Question: I am trying to write a composite component in JSF 2.2.
This is it.
'''
<html xmlns="http://www.w3.org/1999/xhtml"
xmlns:cc="http://xmlns.jcp.org/jsf/composite">
<!-- INTERFACE -->
<cc:interface>
<cc:facet name="content"/>
<cc:facet name="menubar"/>
</cc:interface>
<!-- IMPLEMENTATION -->
<cc:implementation>
Content header
<cc:renderFacet name="content">
This is the default content.
</cc:renderFacet>
Spacer
<cc:renderFacet name="menubar">
This is the default menubar.
</cc:renderFacet>
</cc:implementation>
</html>
'''
This is how it is used.
'''
<dd:dummy>Hello hello</dd:dummy>
'''
This is what is rendered to the client.

Why is the default content and default menubar not rendered?
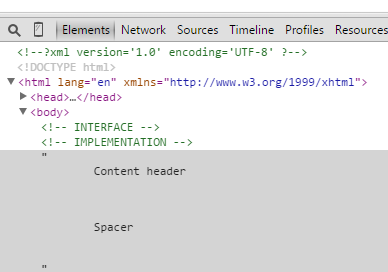
Answer: This should work
'''
<cc:implementation>
<c:if test="#{empty component.facets.content}" >
This is the default content.
</c:if>
<c:if test="#{not empty component.facets.content}">
<cc:renderFacet name="content"/>
</c:if>
<c:if test="#{empty component.facets.menubar}" >
This is the default menubar.
</c:if>
<c:if test="#{not empty component.facets.menubar}">
<cc:renderFacet name="menubar"/>
</c:if>
</cc:implementation>
'''